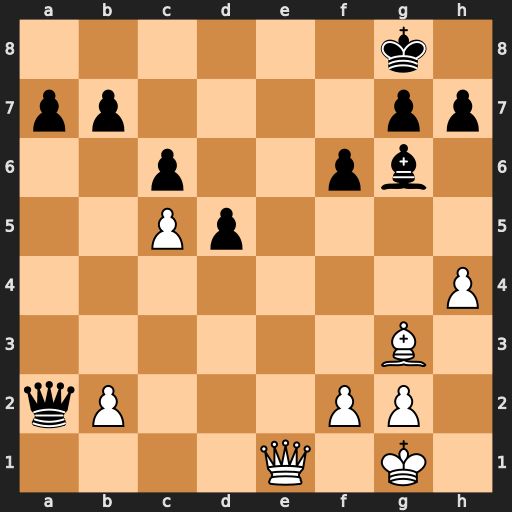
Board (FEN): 6k1/pp4pp/2p2pb1/2Pp4/7P/6B1/qP3PP1/4Q1K1
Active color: w
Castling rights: -
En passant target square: -
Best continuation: Qe6+ Kh8 Qc8+ Be8 Qxe8#